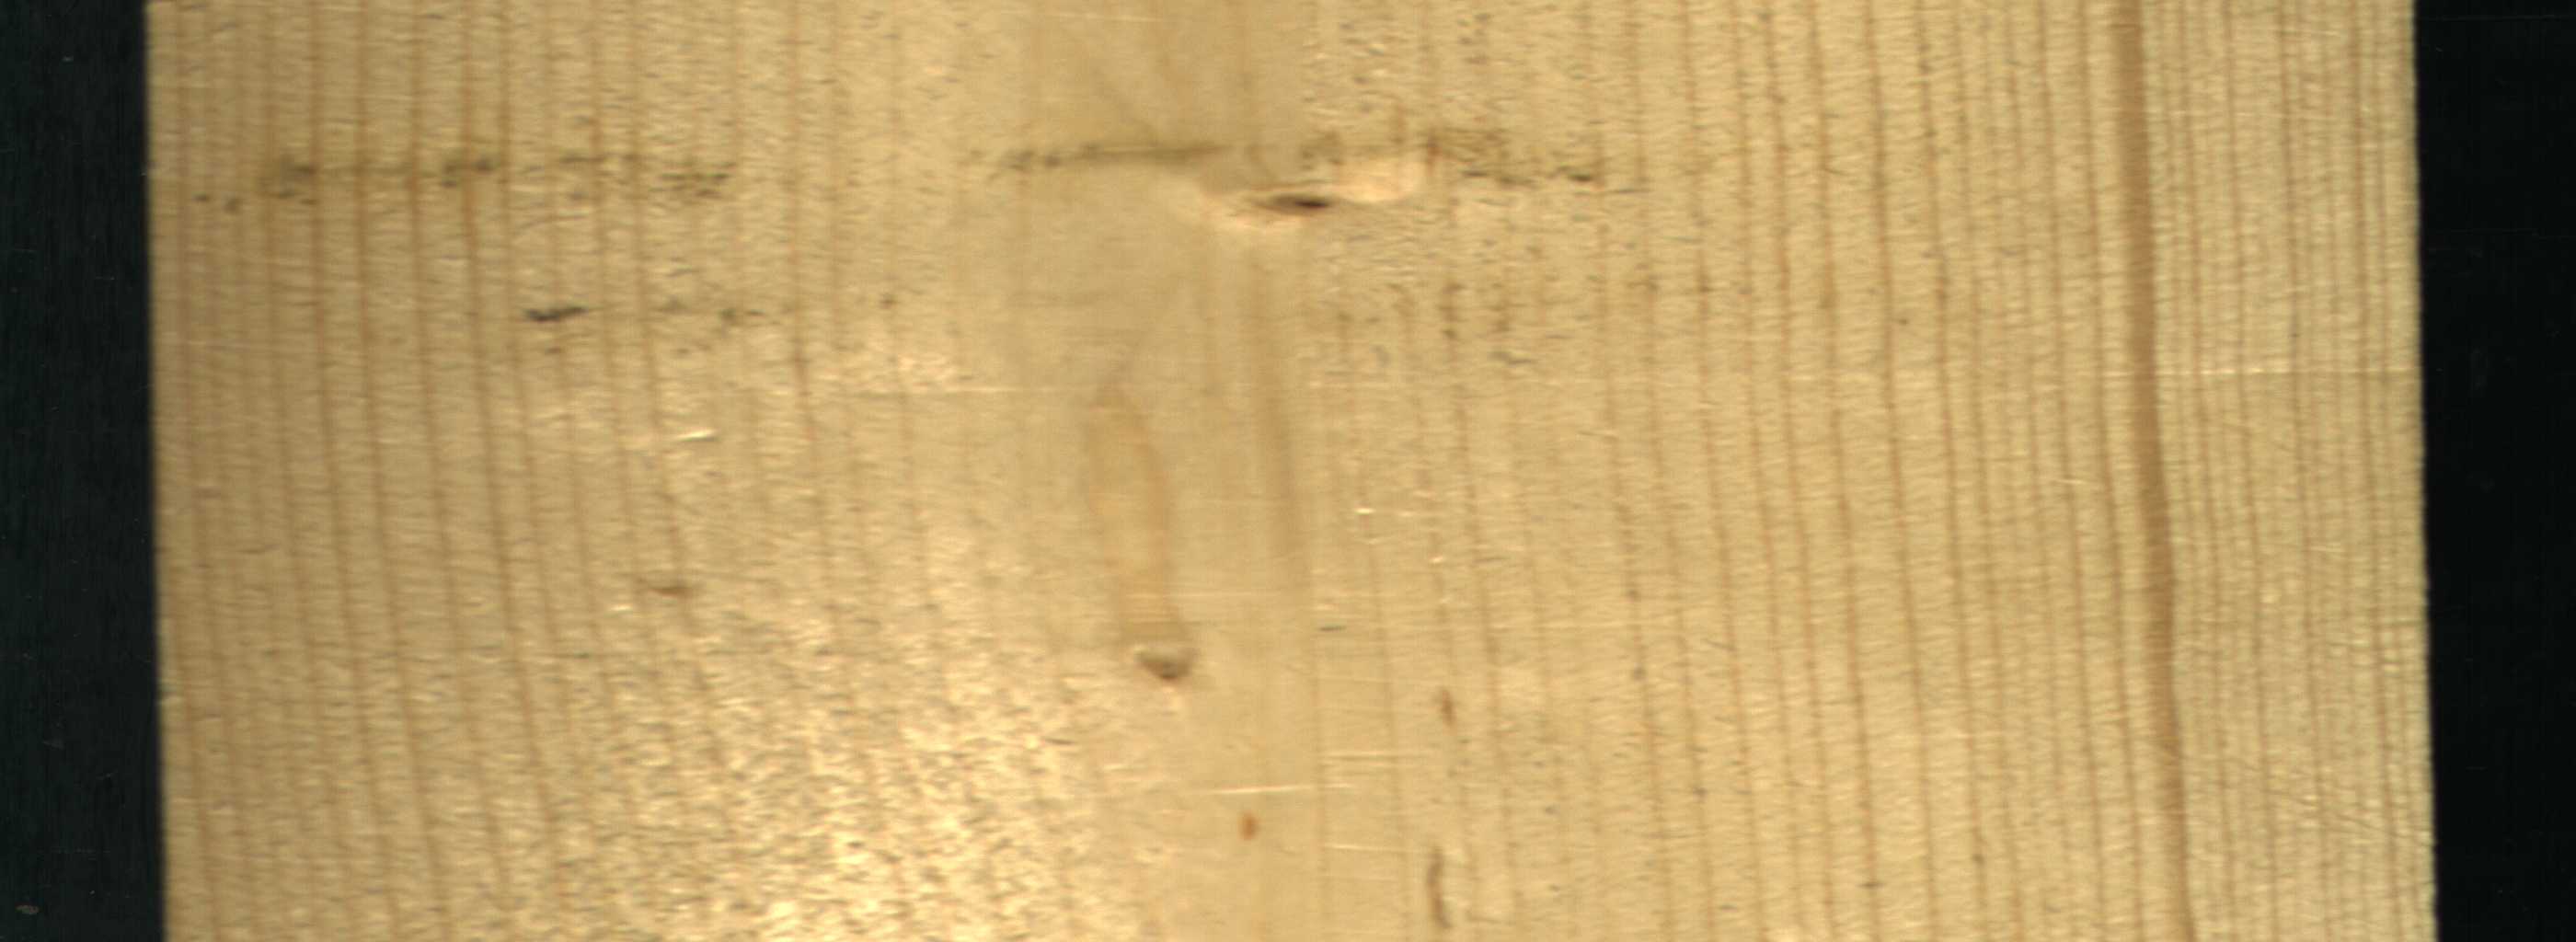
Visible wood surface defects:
Live_Knot